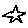
Label: star